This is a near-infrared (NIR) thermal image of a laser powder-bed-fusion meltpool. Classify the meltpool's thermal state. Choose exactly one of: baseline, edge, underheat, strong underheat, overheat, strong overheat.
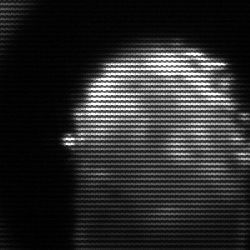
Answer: baseline